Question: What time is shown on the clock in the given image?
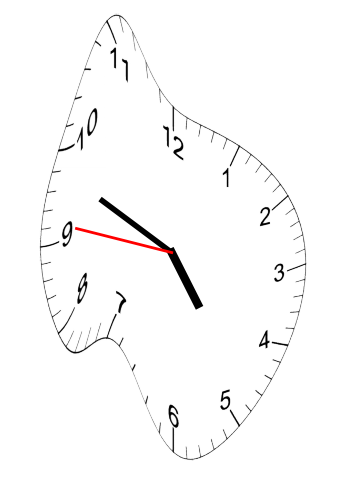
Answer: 04:48:46